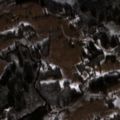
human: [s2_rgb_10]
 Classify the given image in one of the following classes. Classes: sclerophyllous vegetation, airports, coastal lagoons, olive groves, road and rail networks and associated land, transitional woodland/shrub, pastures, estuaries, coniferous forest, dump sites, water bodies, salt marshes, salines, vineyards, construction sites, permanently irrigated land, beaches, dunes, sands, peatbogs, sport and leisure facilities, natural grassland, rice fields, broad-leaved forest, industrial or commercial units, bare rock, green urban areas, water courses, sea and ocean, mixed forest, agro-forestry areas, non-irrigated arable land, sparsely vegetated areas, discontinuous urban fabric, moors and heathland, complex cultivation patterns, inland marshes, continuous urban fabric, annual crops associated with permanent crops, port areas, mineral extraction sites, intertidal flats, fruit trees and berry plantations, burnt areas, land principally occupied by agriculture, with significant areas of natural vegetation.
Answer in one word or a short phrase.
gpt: pastures, land principally occupied by agriculture, with significant areas of natural vegetation, coniferous forest, mixed forest, water bodies